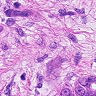
Metastatic tissue present: yes